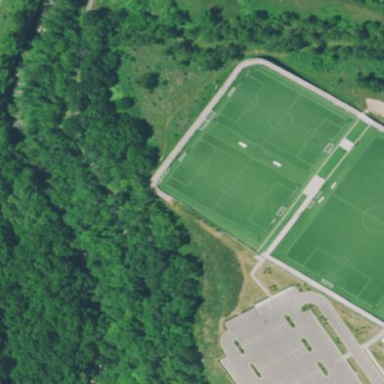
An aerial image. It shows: Artificial turf soccer pitch for leisure sport activities.